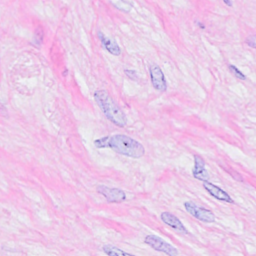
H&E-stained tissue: Breast